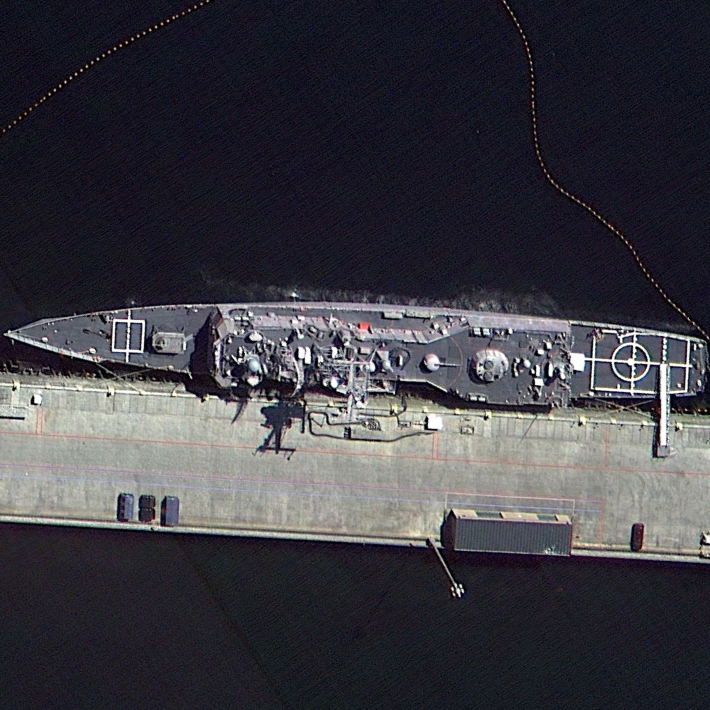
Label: Ticonderoga-class_cruiser